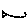
Label: fish